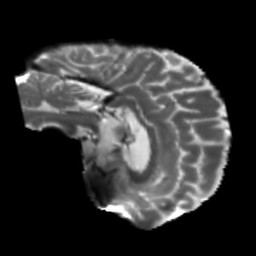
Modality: T2w
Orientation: sagittal
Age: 47
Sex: male
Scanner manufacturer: siemens
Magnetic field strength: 3 T
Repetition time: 5.25 s
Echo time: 0.08 s